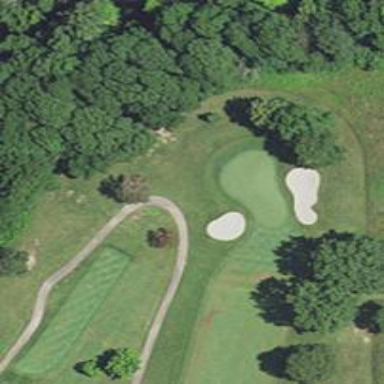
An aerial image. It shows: Service road designated as golf cart path.